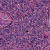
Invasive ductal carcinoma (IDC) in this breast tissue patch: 1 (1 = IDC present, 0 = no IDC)